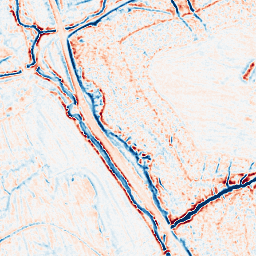
Category: edge_preserving
Decomposition family: bilateral
Decomposition parameters: d: 9
sigma_color: 100
sigma_space: 150
Upsampling method: linear_exact
Upsampling parameters: scale: 4
Upsampling scale: 4